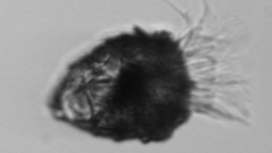
Label: Stenosemella_pacifica